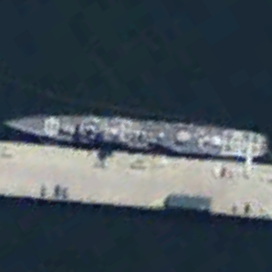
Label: cruiser